Question: I'm trying to make a Gantt chart in ggplot based on the generous code offered by user Didzis Elferts. I'm trying to add a vertical line showing today's date, but the 'geom_vline' layer in the 'ggplot2' package simply returns 'Error: Discrete value supplied to continuous scale'. Here is my code:
'''
today <- as.Date(Sys.Date(), "%m/%d/%Y")
library(scales)
ggplot(mdfr, aes(time,name, colour = is.critical)) +
geom_line(size = 6) +
xlab("") + ylab("")+
labs(title="Sample Project Progress")+
theme_bw()+
scale_x_datetime(breaks=date_breaks("1 year"))+
geom_vline(aes(xintercept=today))
'''
The plot without the 'geom_vline' command looks like this :
Any reason why 'geom_vline' wouldn't work for the "Date" character?
EDIT: Reproducible code used to generate plot:
'''
### GANTT CHART 1 ###############3
tasks <- c("Meetings", "Client Calls", "Design", "Bidding", "Construction")
dfr <- data.frame(
name = factor(tasks, levels = tasks),
start.date = c("07/08/2013", "07/08/2013", "07/23/2013", "08/30/2013", "9/30/2013"),
end.date = c("07/12/2013", "07/13/2013", "08/15/2013", "09/12/2013", "12/01/2013"),
is.critical = c(TRUE, FALSE, TRUE, TRUE, TRUE))
mdfr <- melt(dfr, measure.vars = c("start.date", "end.date"))
mdfr$time <- as.POSIXct(strptime(mdfr$value,"%m/%d/%Y"))
'''
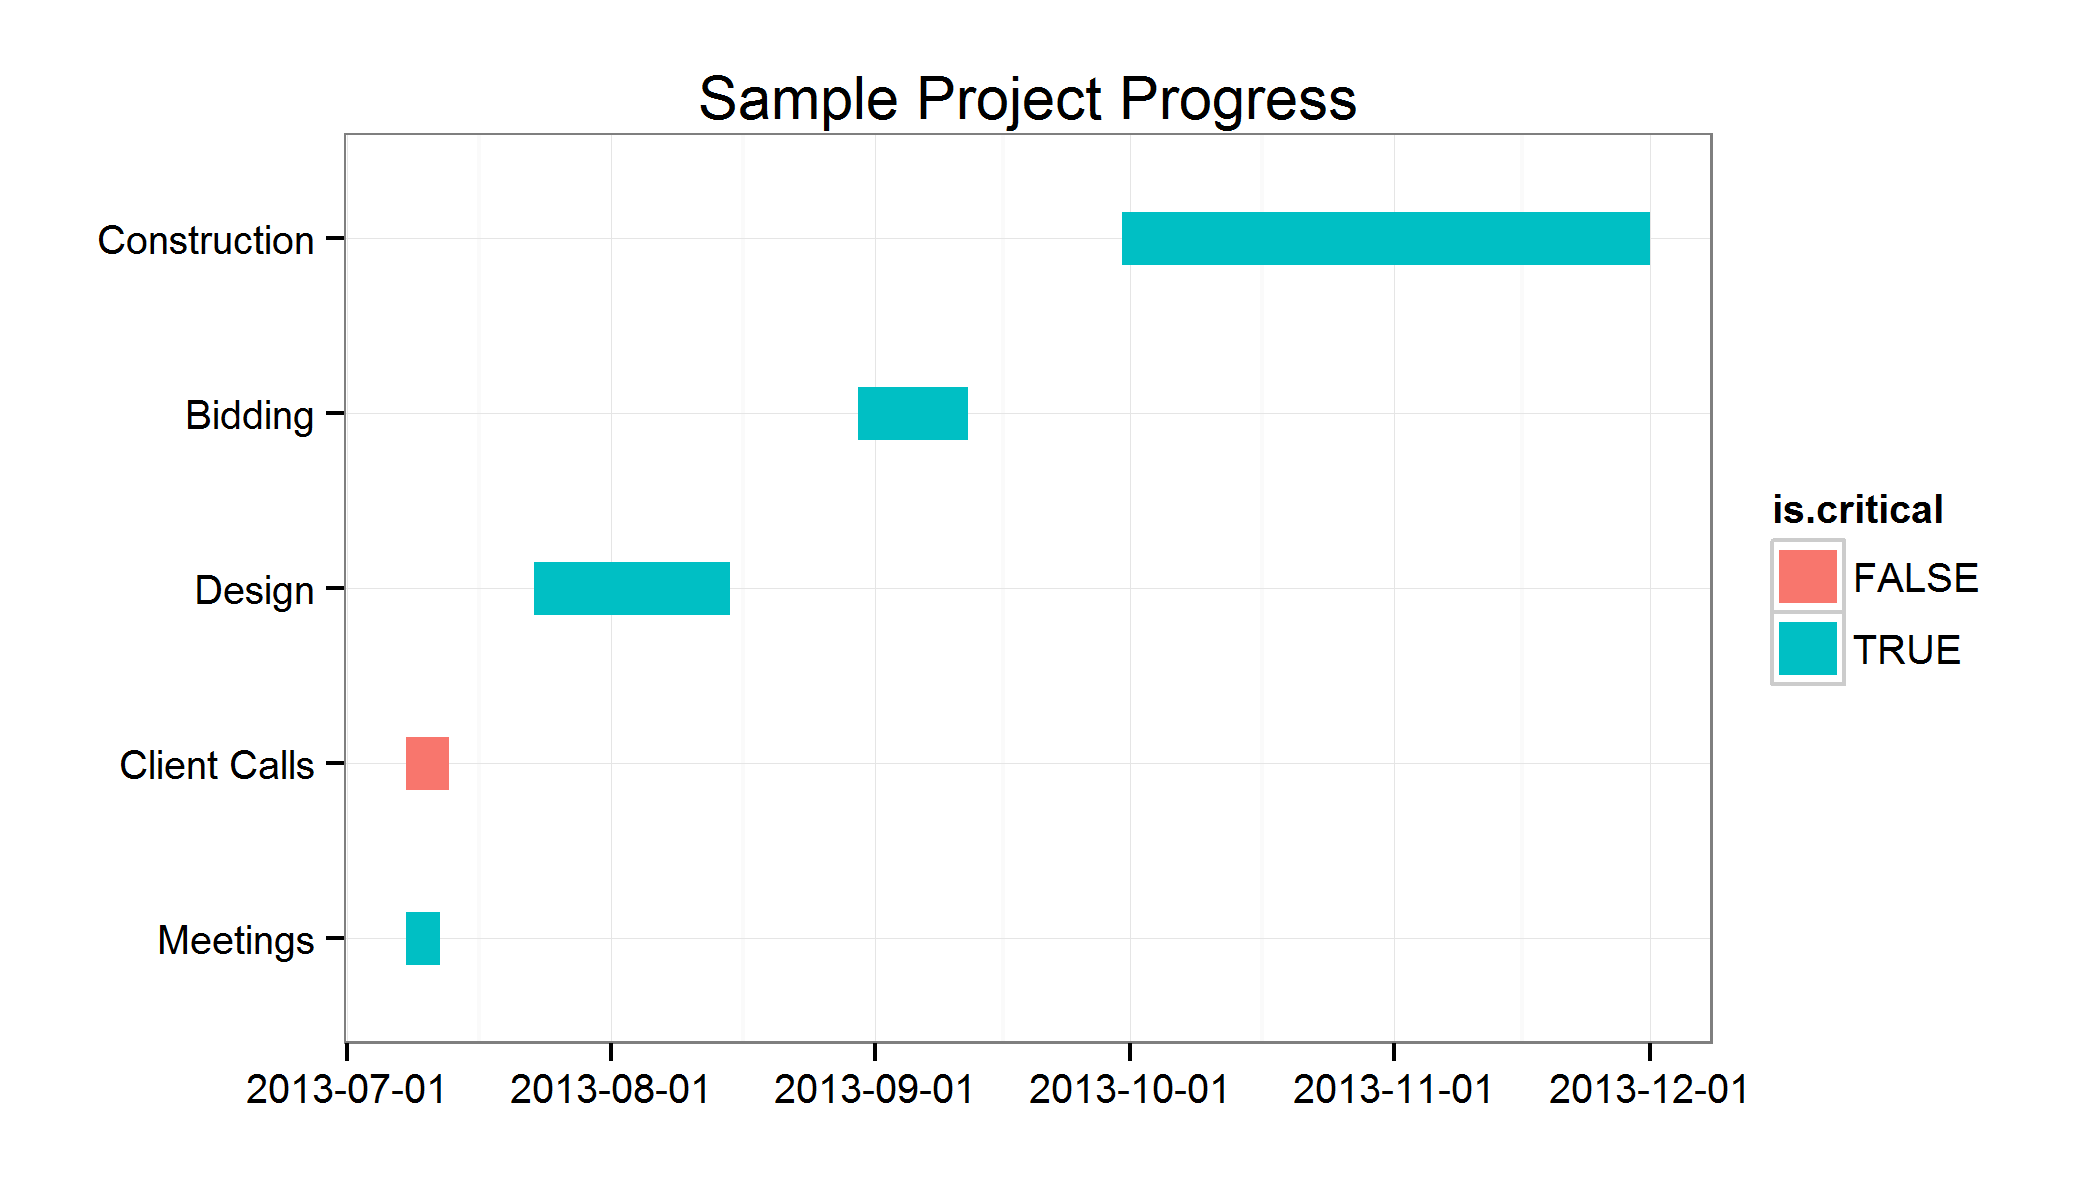
Answer: There are two thinks you need to change in your code.
First, as for making the 'time' column in 'mdfr' you use 'as.POSIXct()' the same should be done with 'today' - both variables should have the same format.
'''
today <- as.POSIXct(Sys.Date(), "%m/%d/%Y")
'''
Second, use 'as.numeric()' inside the 'geom_vline()' around 'today'.
'''
+ geom_vline(aes(xintercept=as.numeric(today)))
'''